Question: This is the code I have, but all values come out the same.
'''
SELECT
department.name,
AVG(salary) AS Average,
SUM(salary) AS Total
FROM
department, employee
GROUP BY
department.name
'''

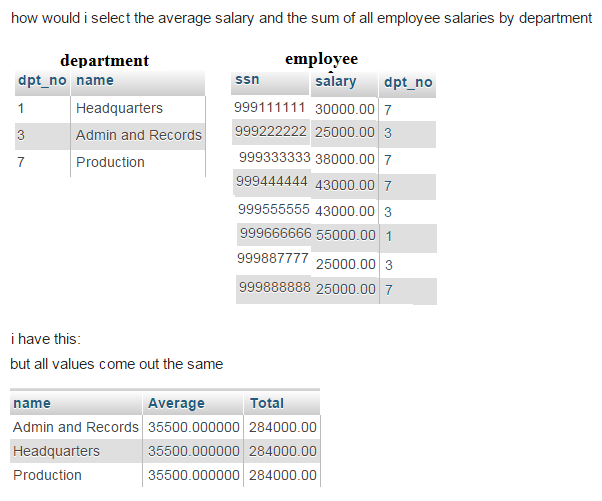
Answer: you're missing a joining condition between the tables, so you're combining them as a full cross-product rather than linking the employees only to their departments.
'''
SELECT d.name, AVG(e.salary), SUM(e.salary)
FROM department AS d
JOIN employee AS e ON d.dpt_no = e.dpt_no
GROUP BY d.name
'''